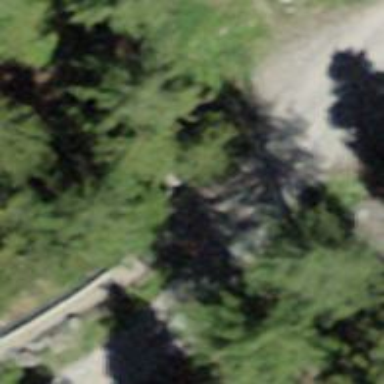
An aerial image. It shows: Culvert tunnel passing through ditch.